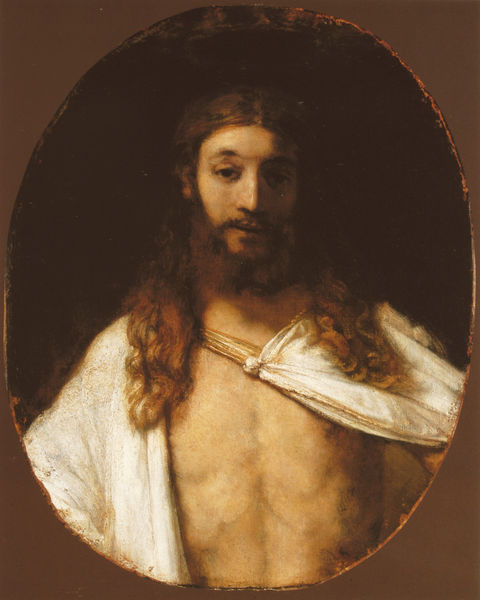
Titel: Christus
Künstler: Rembrandt
Standort: München
Institution: Bayerische Staatsgemäldesammlungen
Schlagwörter: dunkel, gemälde, haut, körper, mann, nackt, schatten, umhang, weiß, ausschnitt, braun, brust, frisur, haar, hintergrund, kleid, licht, mund, nase, ohr, schwarz, stirn, blick, tuch, beige, malerei, bart, hemd, jung, augen, band, bärtig, gesicht, inkarnat, johannes, kleidung, lang, rahmen, rembrandt, vollbart, bild, bildnis, portrait, porträt, öl, sonne, gewand, gold, haare, lange haare, mantel, stoff, brustbild, en face, frontal, kinn, lippen, locke, locken, mittelscheitel, scheitel, schräg, traurig, oval, passpartout, rund, farbig, wangen, wellen, beleuchtung, sepia, ölgemälde, detail, ernst, brauen, büste, glanz, pupillen, faden, brustwarze, brustwarzen, gedanken, oberkörper, befestigung, belichtung, hager, medaillon, rippen, portait, selbstbildnis, haarig, scheite, versunken, blickrichtung, portät, christus, jesus, jesus christus, wundmal, christlich, griechisch, erscheinung, heiliger, märtyrer, geöffnet, gerahmt, pyramide, jünger, porträit, heilig, brustkorb, weisss, miniatur, ikone, schließe, heiligenbild, passepartout, christ, auferstandener, apostel, gewandschließe, paulus, langes haar, nobel, auferstanden, ausgefranst, ohen, gestirn, cshwarz, rippenbogen, val, e, rust, icone, weiser umhang